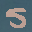
Label: 5